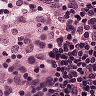
Metastatic tissue present: no